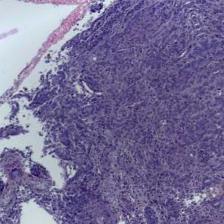
Diagnosis: OSCC